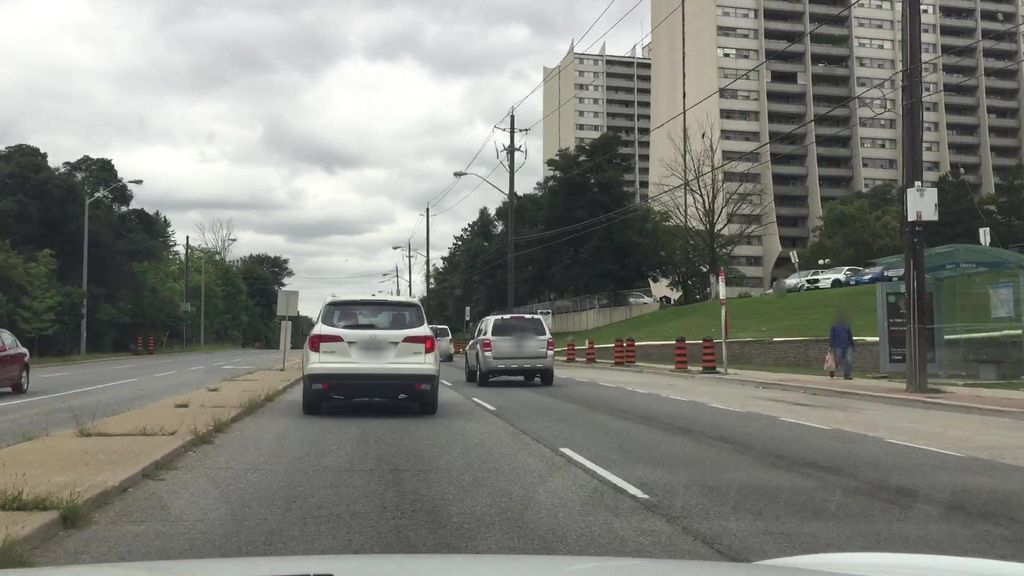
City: toronto